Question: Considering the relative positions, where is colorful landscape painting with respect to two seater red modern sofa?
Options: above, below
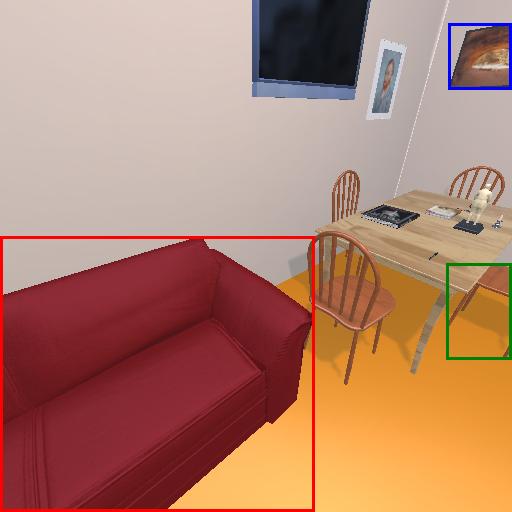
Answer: above